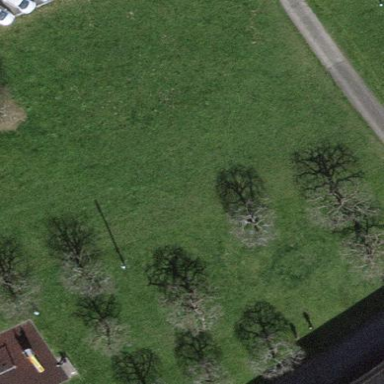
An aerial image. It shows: Orchard.